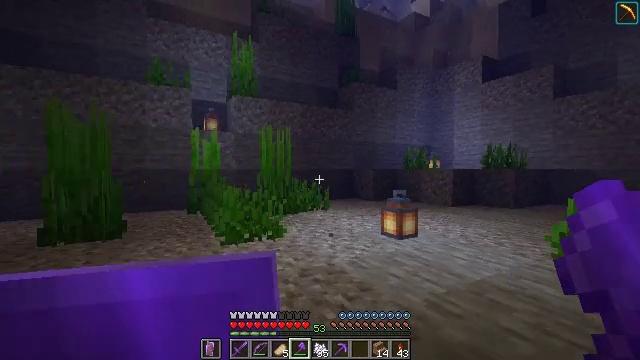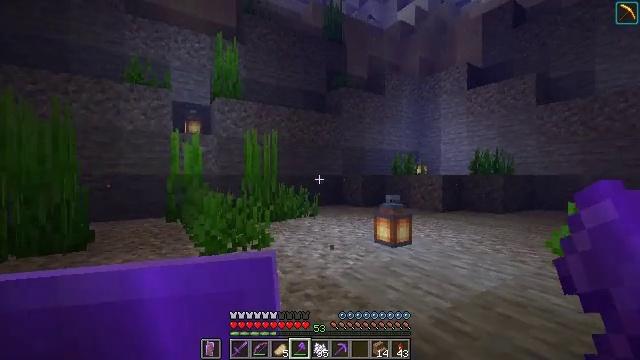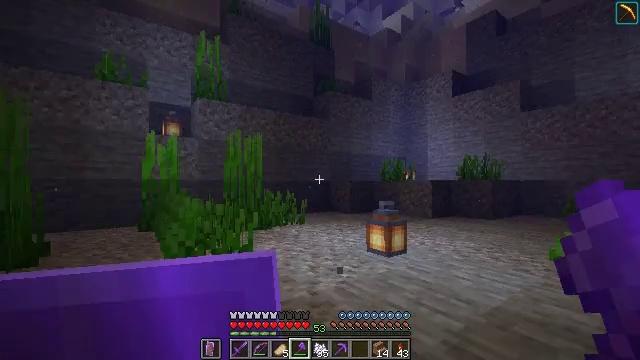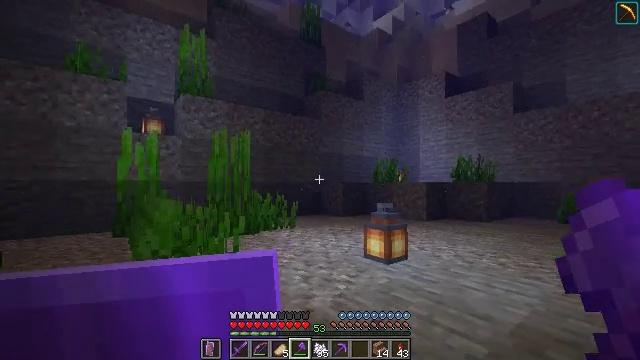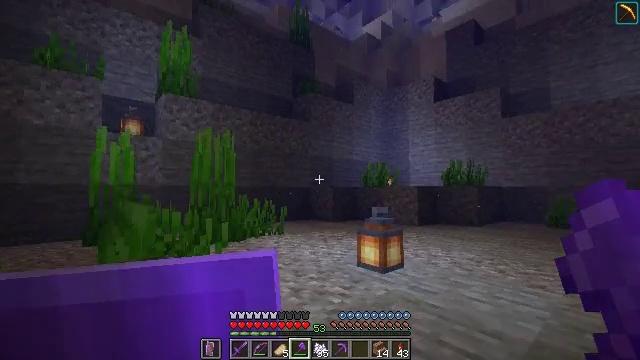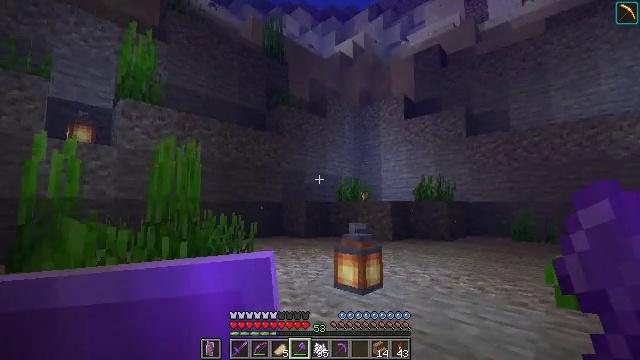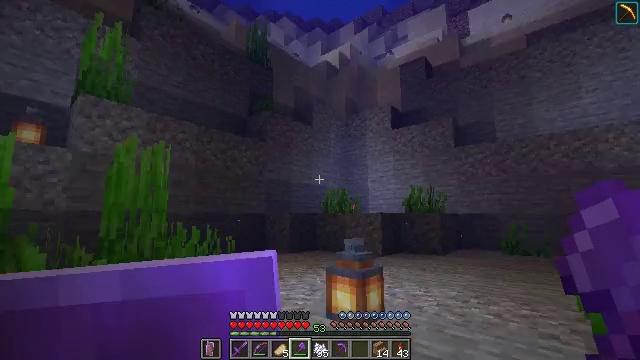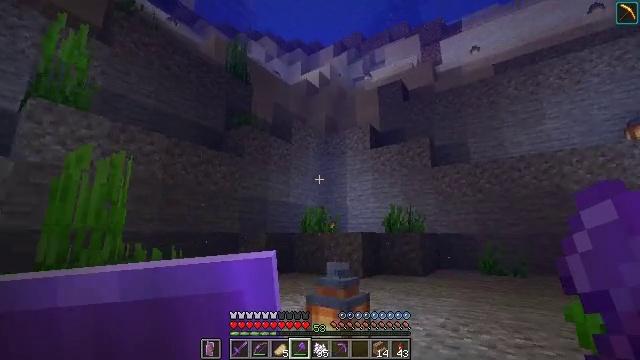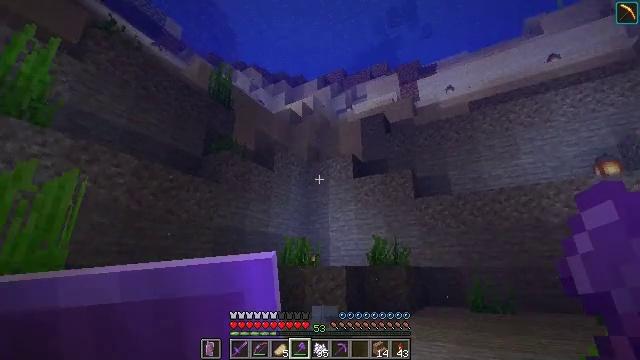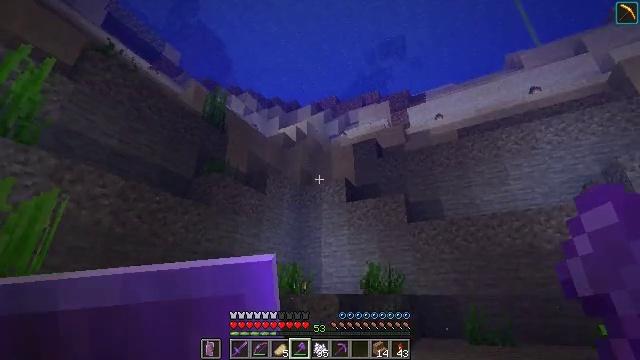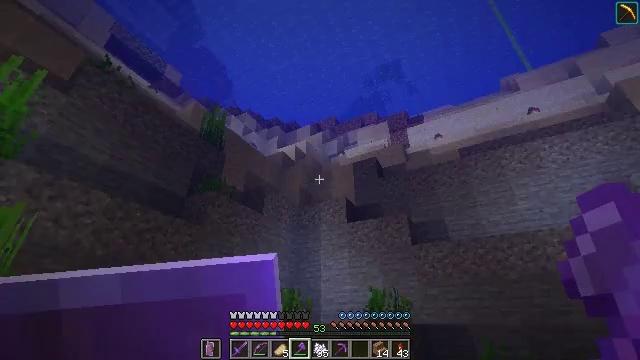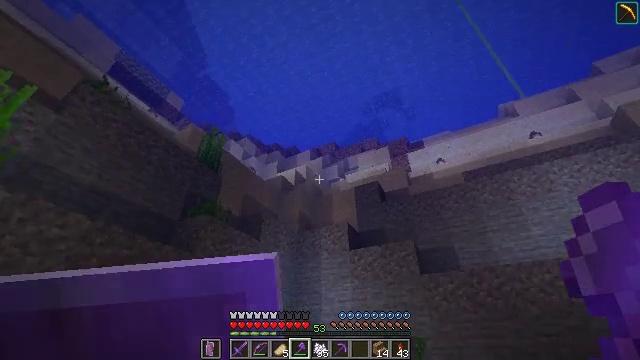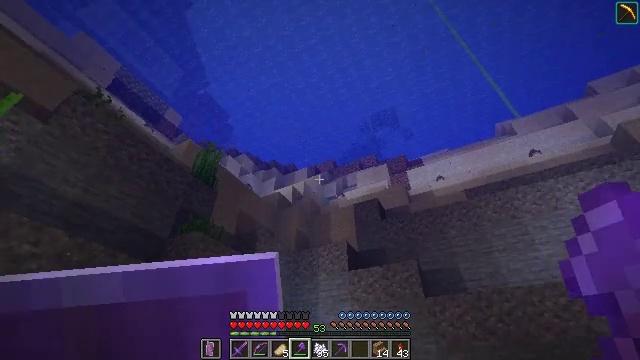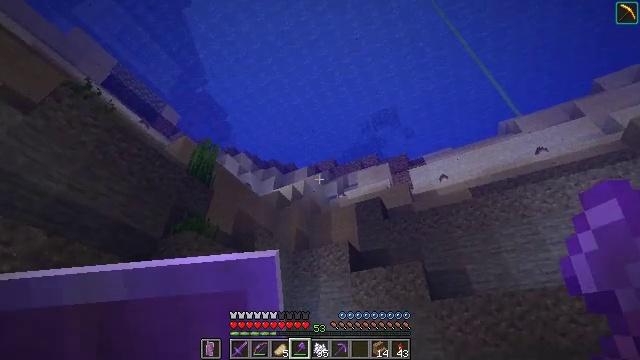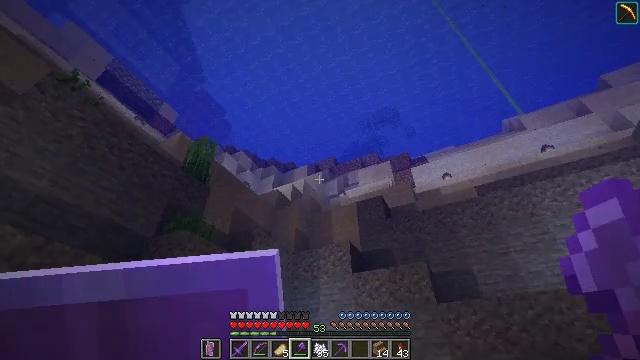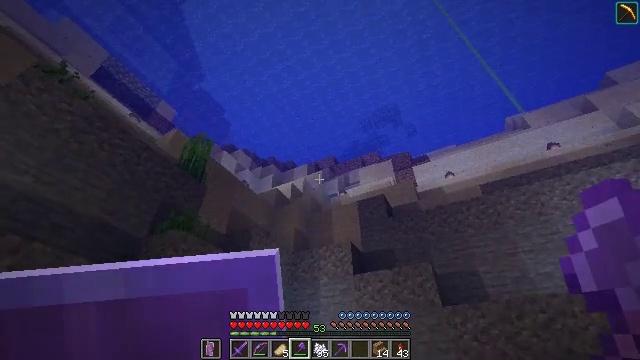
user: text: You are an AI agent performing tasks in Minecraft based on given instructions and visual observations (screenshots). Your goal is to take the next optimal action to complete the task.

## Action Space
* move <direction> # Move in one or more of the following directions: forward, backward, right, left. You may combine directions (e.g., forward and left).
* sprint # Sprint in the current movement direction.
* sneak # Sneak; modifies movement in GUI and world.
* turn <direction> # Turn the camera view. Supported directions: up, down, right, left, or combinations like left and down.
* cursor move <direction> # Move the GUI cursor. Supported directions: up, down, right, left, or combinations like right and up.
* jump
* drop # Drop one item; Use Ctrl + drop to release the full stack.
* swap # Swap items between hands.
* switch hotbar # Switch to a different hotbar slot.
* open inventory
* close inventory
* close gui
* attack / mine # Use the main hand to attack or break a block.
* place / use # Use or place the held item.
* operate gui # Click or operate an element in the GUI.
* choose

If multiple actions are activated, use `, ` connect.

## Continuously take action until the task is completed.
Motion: motion action
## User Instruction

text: Remove the oak stairs to repurpose them.
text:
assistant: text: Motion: move forward, turn right and up
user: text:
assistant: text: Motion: move forward, turn right and up
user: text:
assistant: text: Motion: move forward, turn right
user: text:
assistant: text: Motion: move forward, turn right and up
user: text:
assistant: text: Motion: move forward, turn right and up
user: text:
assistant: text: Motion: move forward, turn right and up
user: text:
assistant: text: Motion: move forward, turn right and up
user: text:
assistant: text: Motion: move forward, turn right and up
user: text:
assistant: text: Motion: move forward, turn right and up
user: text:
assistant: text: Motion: move forward, turn up
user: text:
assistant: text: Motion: move forward, turn up
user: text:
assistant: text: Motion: move forward, turn up
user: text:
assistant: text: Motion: move forward
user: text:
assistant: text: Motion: move forward
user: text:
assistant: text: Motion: move forward
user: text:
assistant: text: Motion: move forward
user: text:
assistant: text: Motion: move forward
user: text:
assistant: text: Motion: move forward
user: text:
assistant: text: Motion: move forward
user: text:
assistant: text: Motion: move forward
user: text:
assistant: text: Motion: move forward
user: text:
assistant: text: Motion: move forward
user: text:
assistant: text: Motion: move forward
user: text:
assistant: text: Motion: move forward
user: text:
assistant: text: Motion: move forward
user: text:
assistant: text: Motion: move forward
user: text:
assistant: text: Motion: move forward
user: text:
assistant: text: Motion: move forward, turn right and up
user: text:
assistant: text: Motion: move forward, turn right and up
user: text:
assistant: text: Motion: move forward, turn right and up